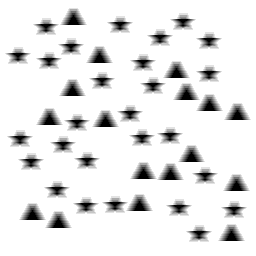
Squares: 0
Triangles: 17
Stars: 27
Total shapes: 44